Question:
I installed URL-rewriting 2.0. I have added URL Rewriting.
'''
<?xml version="1.0" encoding="utf-8"?>
<!--
For more information on how to configure your ASP.NET application, please visit
http://go.microsoft.com/fwlink/?LinkId=152368
-->
<configuration>
<configSections>
<sectionGroup name="elmah">
<section name="security" requirePermission="false" type="Elmah.SecuritySectionHandler, Elmah" />
<section name="errorLog" requirePermission="false" type="Elmah.ErrorLogSectionHandler, Elmah" />
<section name="errorMail" requirePermission="false" type="Elmah.ErrorMailSectionHandler, Elmah" />
<section name="errorFilter" requirePermission="false" type="Elmah.ErrorFilterSectionHandler, Elmah" />
</sectionGroup>
<section name="dotless" type="dotless.Core.configuration.DotlessConfigurationSectionHandler, dotless.Core" />
<section name="combres" type="Combres.ConfigSectionSetting, Combres, Version=2.2, Culture=neutral, PublicKeyToken=1ca6b37997dd7536" />
<sectionGroup name="dotNetOpenAuth" type="DotNetOpenAuth.Configuration.DotNetOpenAuthSection, DotNetOpenAuth.Core">
<section name="messaging" type="DotNetOpenAuth.Configuration.MessagingElement, DotNetOpenAuth.Core" requirePermission="false" allowLocation="true" />
<section name="reporting" type="DotNetOpenAuth.Configuration.ReportingElement, DotNetOpenAuth.Core" requirePermission="false" allowLocation="true" />
<section name="openid" type="DotNetOpenAuth.Configuration.OpenIdElement, DotNetOpenAuth.OpenId" requirePermission="false" allowLocation="true" />
<section name="oauth" type="DotNetOpenAuth.Configuration.OAuthElement, DotNetOpenAuth.OAuth" requirePermission="false" allowLocation="true" />
</sectionGroup>
<section name="glimpse" type="Glimpse.Core.Configuration.Section, Glimpse.Core" />
</configSections>
<connectionStrings>
<add name="ApplicationServices" connectionString="data source=.\SQLEXPRESS;Integrated Security=SSPI;AttachDBFilename=|DataDirectory|aspnetdb.mdf;User Instance=true" providerName="System.Data.SqlClient" />
</connectionStrings>
<appSettings>
<add key="webpages:Version" value="1.0.0.0" />
<add key="ClientValidationEnabled" value="true" />
<add key="UnobtrusiveJavaScriptEnabled" value="true" />
<add key="elmah.mvc.disableHandler" value="false" />
<add key="elmah.mvc.disableHandleErrorFilter" value="false" />
<add key="elmah.mvc.requiresAuthentication" value="false" />
<add key="elmah.mvc.IgnoreDefaultRoute" value="false" />
<add key="elmah.mvc.allowedRoles" value="*" />
<add key="elmah.mvc.allowedUsers" value="*" />
<add key="elmah.mvc.route" value="elmah" />
<add key="CombresSectionName" value="combres" />
</appSettings>
<system.web>
<customErrors mode="RemoteOnly"></customErrors>
<compilation debug="true" targetFramework="4.0">
<assemblies>
<add assembly="System.Web.Abstractions, Version=4.0.0.0, Culture=neutral, PublicKeyToken=31BF3856AD364E35" />
<add assembly="System.Web.Helpers, Version=1.0.0.0, Culture=neutral, PublicKeyToken=31BF3856AD364E35" />
<add assembly="System.Web.Routing, Version=4.0.0.0, Culture=neutral, PublicKeyToken=31BF3856AD364E35" />
<add assembly="System.Web.Mvc, Version=3.0.0.0, Culture=neutral, PublicKeyToken=31BF3856AD364E35" />
<add assembly="System.Web.WebPages, Version=1.0.0.0, Culture=neutral, PublicKeyToken=31BF3856AD364E35" />
</assemblies>
</compilation>
<authentication mode="Forms">
<forms loginUrl="~/Account/LogOn" timeout="2880" />
</authentication>
<membership>
<providers>
<clear />
<add name="AspNetSqlMembershipProvider" type="System.Web.Security.SqlMembershipProvider" connectionStringName="ApplicationServices" enablePasswordRetrieval="false" enablePasswordReset="true" requiresQuestionAndAnswer="false" requiresUniqueEmail="false" maxInvalidPasswordAttempts="5" minRequiredPasswordLength="6" minRequiredNonalphanumericCharacters="0" passwordAttemptWindow="10" applicationName="/" />
</providers>
</membership>
<profile>
<providers>
<clear />
<add name="AspNetSqlProfileProvider" type="System.Web.Profile.SqlProfileProvider" connectionStringName="ApplicationServices" applicationName="/" />
</providers>
</profile>
<roleManager enabled="false">
<providers>
<clear />
<add name="AspNetSqlRoleProvider" type="System.Web.Security.SqlRoleProvider" connectionStringName="ApplicationServices" applicationName="/" />
<add name="AspNetWindowsTokenRoleProvider" type="System.Web.Security.WindowsTokenRoleProvider" applicationName="/" />
</providers>
</roleManager>
<pages>
<namespaces>
<add namespace="System.Web.Helpers" />
<add namespace="System.Web.Mvc" />
<add namespace="System.Web.Mvc.Ajax" />
<add namespace="System.Web.Mvc.Html" />
<add namespace="System.Web.Routing" />
<add namespace="System.Web.WebPages" />
<add namespace="Combres" />
<add namespace="Combres.Mvc" />
</namespaces>
</pages>
<httpHandlers>
<add verb="POST,GET,HEAD" path="elmah.axd" type="Elmah.ErrorLogPageFactory, Elmah" />
<add path="*.less" verb="GET" type="dotless.Core.LessCssHttpHandler, dotless.Core" />
<add path="glimpse.axd" verb="GET" type="Glimpse.AspNet.HttpHandler, Glimpse.AspNet" />
</httpHandlers>
<!-- Glimpse: This can be commented in to add additional data to the Trace tab when using WebForms
<trace writeToDiagnosticsTrace="true" enabled="true" pageOutput="false"/> -->
<httpModules>
<add name="ErrorLog" type="Elmah.ErrorLogModule, Elmah" />
<add name="ErrorMail" type="Elmah.ErrorMailModule, Elmah" />
<add name="ErrorFilter" type="Elmah.ErrorFilterModule, Elmah" />
<add name="Glimpse" type="Glimpse.AspNet.HttpModule, Glimpse.AspNet" />
</httpModules>
</system.web>
<system.webServer>
<rewrite>
<rules>
<rule name="WebFormToMyPage" stopProcessing="true">
<match url="^WEBFORM1.aspx" />
<action type="Redirect" url="MyDirectory/MyPage" appendQueryString="false" />
</rule>
</rules>
</rewrite>
<validation validateIntegratedModeConfiguration="false" />
<modules runAllManagedModulesForAllRequests="true">
<add name="ErrorLog" type="Elmah.ErrorLogModule, Elmah" preCondition="managedHandler" />
<add name="ErrorMail" type="Elmah.ErrorMailModule, Elmah" preCondition="managedHandler" />
<add name="ErrorFilter" type="Elmah.ErrorFilterModule, Elmah" preCondition="managedHandler" />
<add name="Glimpse" type="Glimpse.AspNet.HttpModule, Glimpse.AspNet" preCondition="integratedMode" />
</modules>
<handlers>
<add name="dotless" path="*.less" verb="GET" type="dotless.Core.LessCssHttpHandler,dotless.Core" resourceType="File" preCondition="" />
<add name="Glimpse" path="glimpse.axd" verb="GET" type="Glimpse.AspNet.HttpHandler, Glimpse.AspNet" preCondition="integratedMode" />
</handlers>
</system.webServer>
<runtime>
<assemblyBinding xmlns="urn:schemas-microsoft-com:asm.v1">
<dependentAssembly>
<assemblyIdentity name="System.Web.Mvc" publicKeyToken="31bf3856ad364e35" />
<bindingRedirect oldVersion="1.0.0.0-2.0.0.0" newVersion="3.0.0.0" />
</dependentAssembly>
<dependentAssembly>
<assemblyIdentity name="AjaxMin" publicKeyToken="21ef50ce11b5d80f" culture="neutral" />
<bindingRedirect oldVersion="0.0.0.0-4.84.4790.14405" newVersion="4.84.4790.14405" />
</dependentAssembly>
<dependentAssembly>
<assemblyIdentity name="System.Net.Http" publicKeyToken="b03f5f7f11d50a3a" culture="neutral" />
<bindingRedirect oldVersion="0.0.0.0-2.2.13.0" newVersion="2.2.13.0" />
</dependentAssembly>
</assemblyBinding>
<!-- This prevents the Windows Event Log from frequently logging that HMAC1 is being used (when the other party needs it). -->
<legacyHMACWarning enabled="0" />
<!-- When targeting ASP.NET MVC 3, this assemblyBinding makes MVC 1 and 2 references relink
to MVC 3 so libraries such as DotNetOpenAuth that compile against MVC 1 will work with it.
<assemblyBinding xmlns="urn:schemas-microsoft-com:asm.v1">
<dependentAssembly>
<assemblyIdentity name="System.Web.Mvc" publicKeyToken="31bf3856ad364e35" />
<bindingRedirect oldVersion="1.0.0.0-3.0.0.0" newVersion="3.0.0.0" />
</dependentAssembly>
</assemblyBinding>
-->
</runtime>
<elmah></elmah>
<dotless minifyCss="false" cache="true" web="false" />
<combres definitionUrl="~/App_Data/combres.xml" />
<system.net>
<defaultProxy enabled="true" />
<settings>
<!-- This setting causes .NET to check certificate revocation lists (CRL)
before trusting HTTPS certificates. But this setting tends to not
be allowed in shared hosting environments. -->
<!--<servicePointManager checkCertificateRevocationList="true"/>-->
</settings>
</system.net>
<dotNetOpenAuth>
<messaging>
<untrustedWebRequest>
<whitelistHosts>
<!-- Uncomment to enable communication with localhost (should generally not activate in production!) -->
<!--<add name="localhost" />-->
</whitelistHosts>
</untrustedWebRequest>
</messaging>
<!-- Allow DotNetOpenAuth to publish usage statistics to library authors to improve the library. -->
<reporting enabled="true" />
<!-- This is an optional configuration section where aspects of dotnetopenauth can be customized. -->
<!-- For a complete set of configuration options see http://www.dotnetopenauth.net/developers/code-snippets/configuration-options/ -->
<openid>
<relyingParty>
<security requireSsl="false">
<!-- Uncomment the trustedProviders tag if your relying party should only accept positive assertions from a closed set of OpenID Providers. -->
<!--<trustedProviders rejectAssertionsFromUntrustedProviders="true">
<add endpoint="https://www.google.com/accounts/o8/ud" />
</trustedProviders>-->
</security>
<behaviors>
<!-- The following OPTIONAL behavior allows RPs to use SREG only, but be compatible
with OPs that use Attribute Exchange (in various formats). -->
<add type="DotNetOpenAuth.OpenId.RelyingParty.Behaviors.AXFetchAsSregTransform, DotNetOpenAuth.OpenId.RelyingParty" />
</behaviors>
</relyingParty>
<provider></provider>
</openid>
</dotNetOpenAuth>
<uri>
<!-- The uri section is necessary to turn on .NET 3.5 support for IDN (international domain names),
which is necessary for OpenID urls with unicode characters in the domain/host name.
It is also required to put the Uri class into RFC 3986 escaping mode, which OpenID and OAuth require. -->
<idn enabled="All" />
<iriParsing enabled="true" />
</uri>
<glimpse defaultRuntimePolicy="On" endpointBaseUri="~/Glimpse.axd">
<!-- If you are having issues with Glimpse, please include this. It will help us figure out whats going on.
<logging level="Trace" />-->
<!-- Want to use Glimpse on a remote server? Ignore the LocalPolicy by removing this comment.-->
<runtimePolicies>
<ignoredTypes>
<add type="Glimpse.AspNet.Policy.LocalPolicy, Glimpse.AspNet"/>
</ignoredTypes>
</runtimePolicies>
</glimpse>
</configuration>
'''
When somebody is trying to type below url
'''
http://localhost/webform1.aspx
'''
It should be turned to like below...
'''
http://localhost/MyDirectory/MyPage
'''
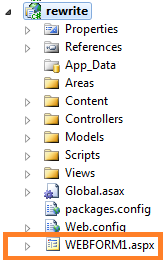
Answer: As far as I can tell, you actually want two things:
1. When a user navigates to /MyDirectory/MyPage you want to return whatever WebForm1.aspx renders.
2. When a user navigates to /WebForm1.aspx you want to redirect him to /MyDirectory/MyPage so that the URL in the address bar changes.
For the first one, add this route before your default route:
'''
routes.MapPageRoute("MyPage", "MyDirectory/MyPage", "~/WebForm1.aspx");
'''
This will make '/MyDirectory/MyPage' an alias to '/WebForm1.aspx'.
For the second one, add the following rewrite rule to the 'system.webServer' section of your 'web.config' file:
'''
<rewrite>
<rules>
<rule name="WebFormToMyPage" stopProcessing="true">
<match url="^WebForm1.aspx" />
<action type="Redirect" url="MyDirectory/MyPage" />
</rule>
</rules>
</rewrite>
'''